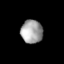
Tissue: lung
Cell type: Epithelial cells
Senescence score: 0.2354
Nuclear area (px): 499
Mean DAPI intensity: 162.537